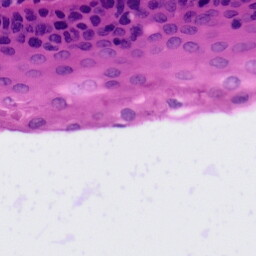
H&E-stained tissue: Tonsil